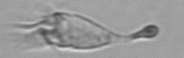
Label: Paratontonia_gracillima